Question: Hello and thanks for listening. This is not an urgent question for me, I'm just curious about why the following code does what it does. I wanted to have a border (or margin) around the visible page, and a nested DIV where "100% height and width" refers to the inside of that border (for further nesting).
'''
<html>
<body style='height:100%; width:100%; margin:0;'>
<div style='border:5px solid green'>
<div style='height:100%; width:100%;'>
</div>
</div>
</body>
</html>
'''
Obviously I (think to) know the box-model and what 100% means (here: the content box of the first DIV), and I know how to solve the problem using absolute positioning.
But what I don't understand: In Chromium as well as in Firefox, why do I get a scrollbar but no one? It looks like the 100% height in the second DIV does not take into account the content box of the first DIV (respecting the 5px border), but rather the whole BODY content box. For 100% width however, things work as I thought they would - no horizontal scrollbar appears.
Can someone enlighten me? Is this historic browser behaviour?
after FredWilson's answer: If you give the BODY absolute dimensions 'height:100px; width:100px' the result stays the same: The vertical border extends the 100px height, but the horizontal border gets included. I try to reread the small print of <URL> but so far, I don't see any difference between height and width handling.

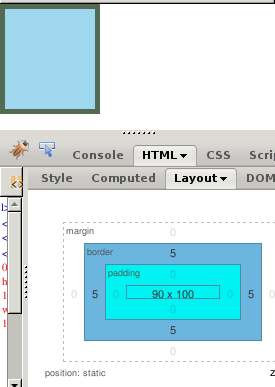
Answer: The easiest way to see how this is intentional is to open Chrome's Developer Tools and inspect the BODY and DIV tags. Note that chrome shows the BODY width and the div width to be 297px in my example. However, the BODY height is 275px and the DIV is 285px.
<URL>
<URL>
What this tells us, and is no surprise, is that Chrome calculates the border setting and removes that space from somewhere else in the box. At the same time, Chrome respects the height without question which is why you get a vertical scrollbar.
I can't cite any official sources, but this has been my experience. Chrome & Firefox assume that width:100% is intended to only fill the viewport and so they adjust the box content appropriately.
However, since there are so many other variables to consider for height, and since height is a difficult thing to calculate in any sense, both browsers fall back to the exact CSS definitions.
Technically, both browsers produce a horizontal scroll bar with your code. That they do not is most likely because the vendors did what they thought the developer probably intended in as many cases as possible.
Edit:
TL;DR The width calculation relies on quirksmode to work in this case. Setting a strict doctype will create a new set of issues, such as needing to set html height and width to 100% and making sure that 100% height and width is on every DOM element in the chain. You will also have both scrollbars since the DOM will be respected.